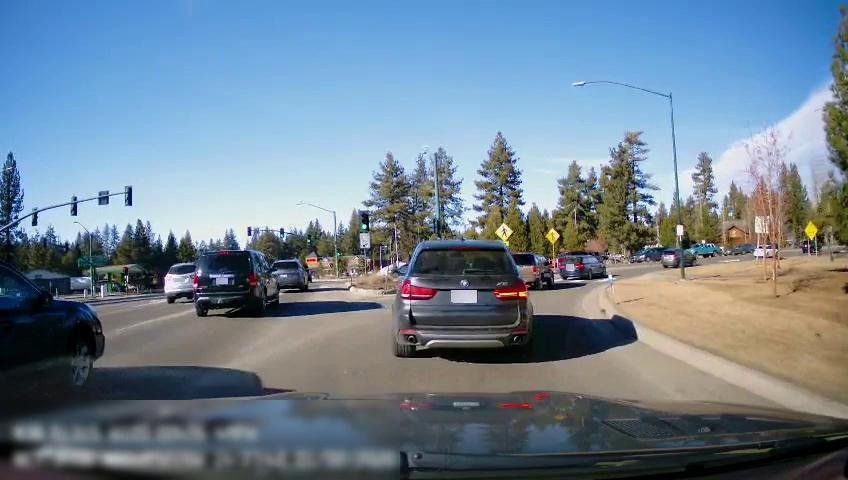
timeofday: Day
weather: Sunny
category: Drivable Space
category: Vehicles | SUV
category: Vehicles | SUV
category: Vehicles | SUV
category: Vehicles | SUV
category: Vehicles | Car
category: Vehicles | Car
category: Vehicles | Car
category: Vehicles | SUV
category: Vehicles | Car
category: Vehicles | SUV
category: Vehicles | Car
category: Vehicles | SUV
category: Vehicles | Car
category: Lanes | Current Lane
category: Traffic | Signs
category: Traffic | Signs
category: Traffic | Signs
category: Traffic | Signs
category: Traffic | Signs
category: Traffic | Signs
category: Traffic | Signs
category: Traffic | Signs
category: Traffic | Signs